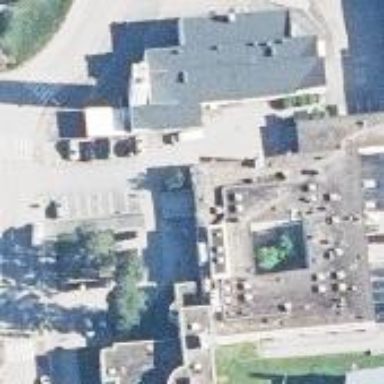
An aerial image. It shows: Hospital building.